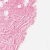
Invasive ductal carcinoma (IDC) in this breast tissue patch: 0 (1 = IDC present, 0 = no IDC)